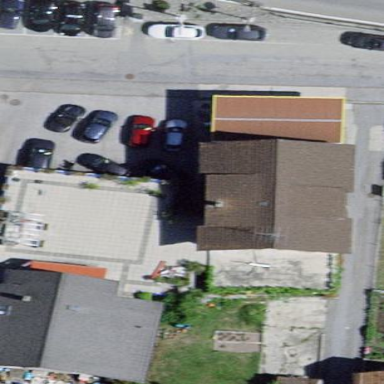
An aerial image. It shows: Shop that sells cars.